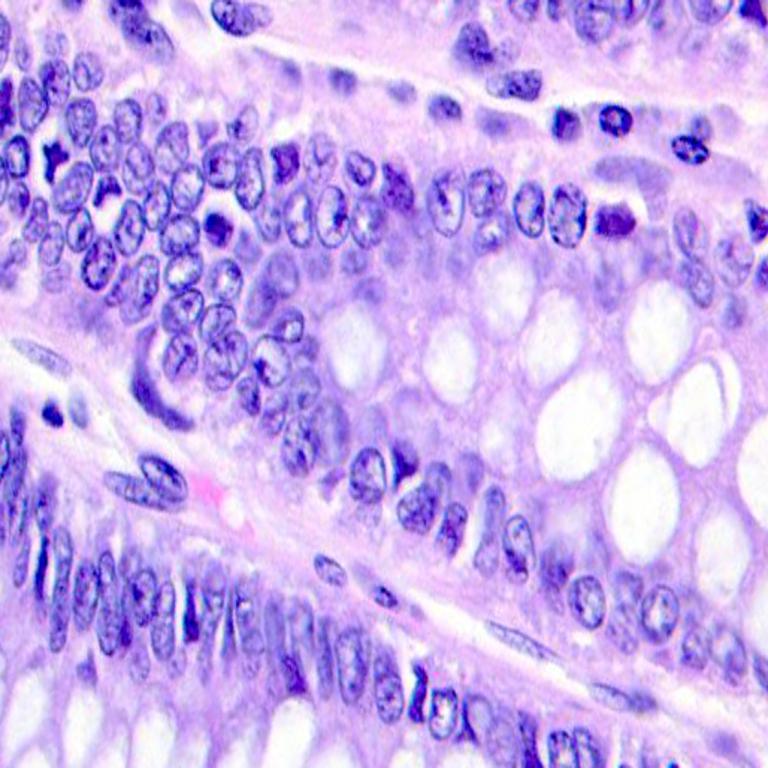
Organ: colon
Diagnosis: benign